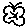
Label: hexagon